Interaction volume radius: 10 \u00c5
Interaction volume height: 25 \u00c5
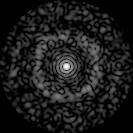
Disorder parameter: 0.8384